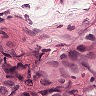
Metastatic tissue present: yes